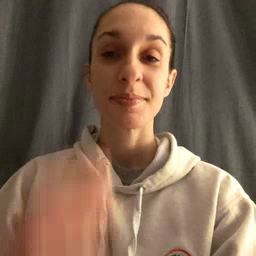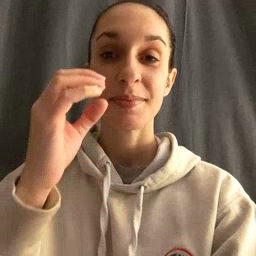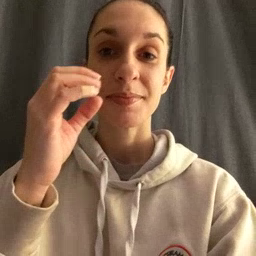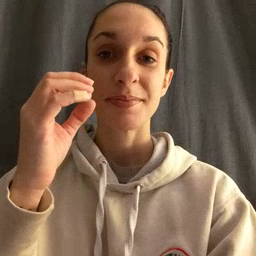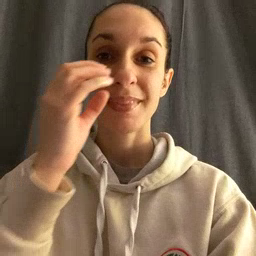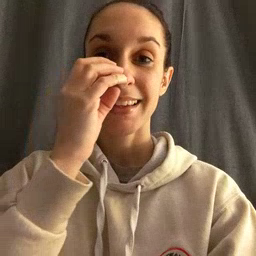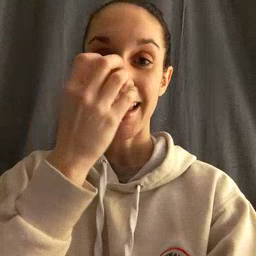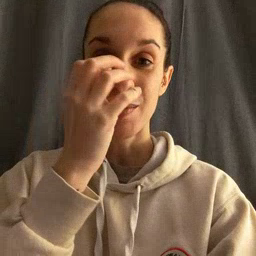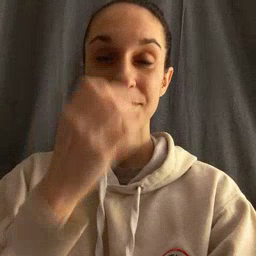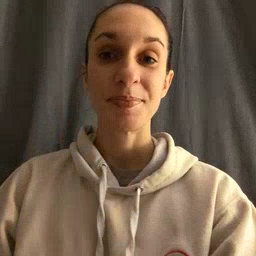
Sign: clown